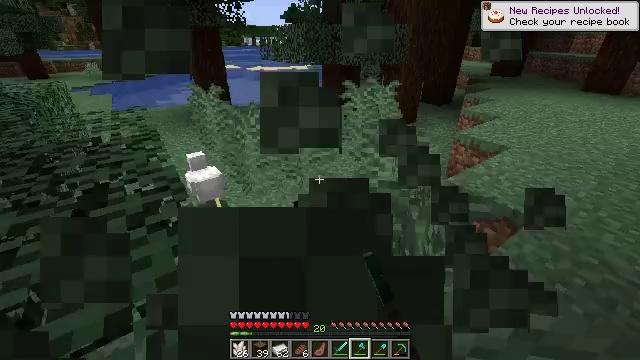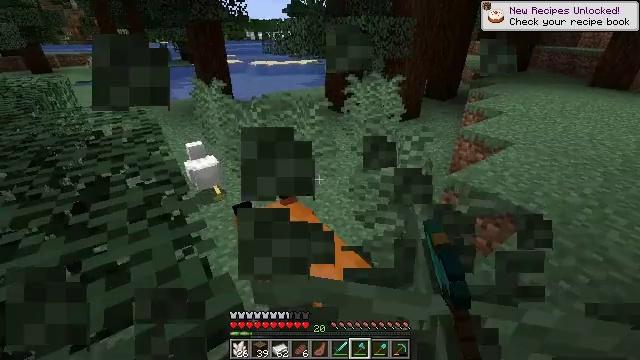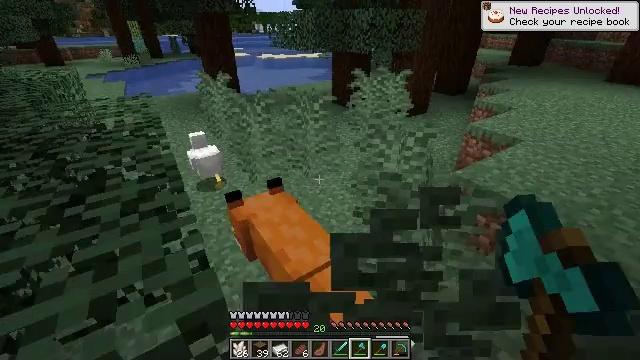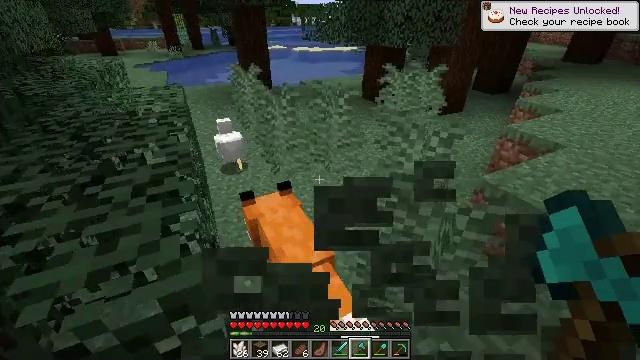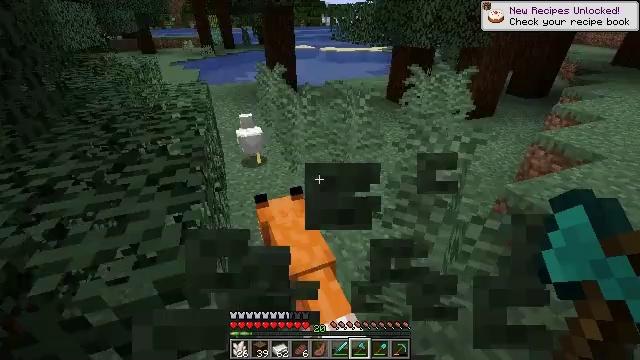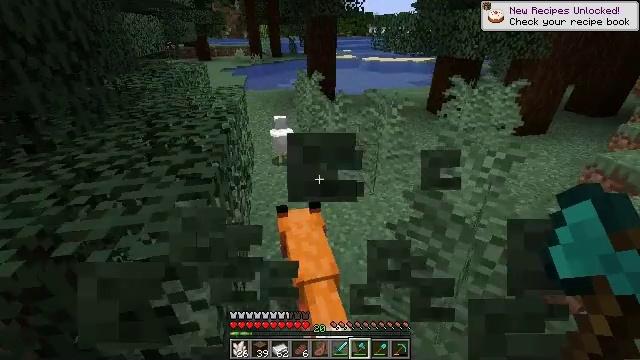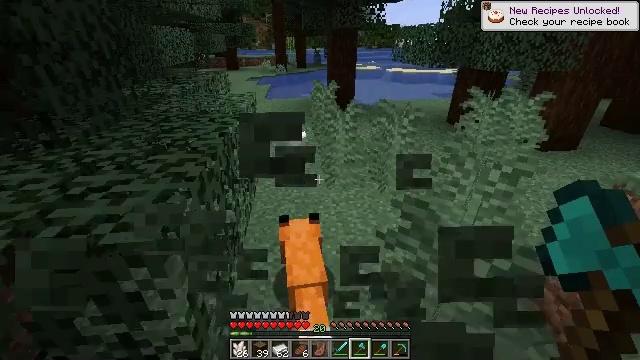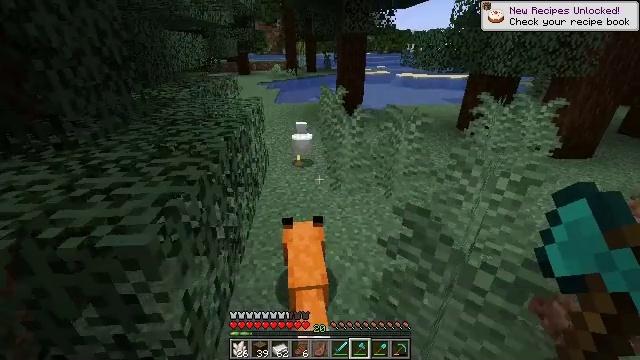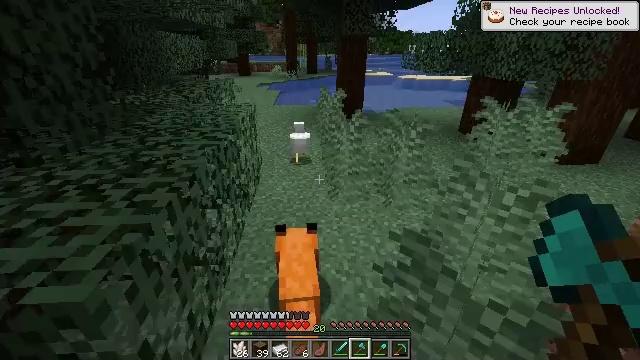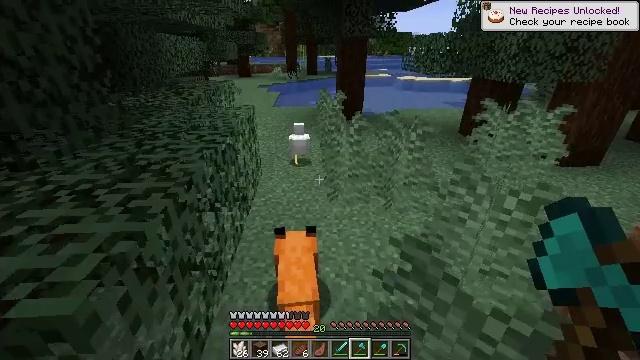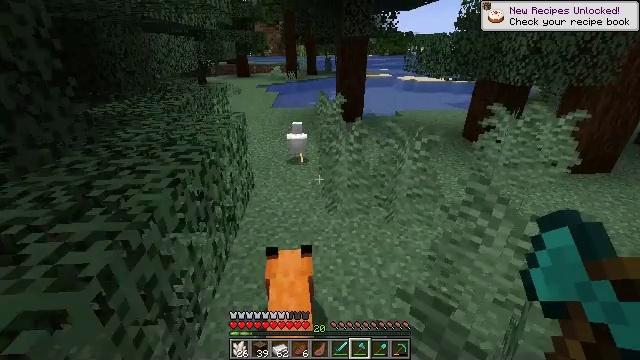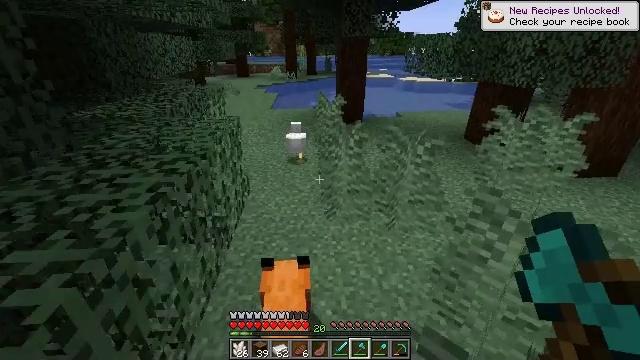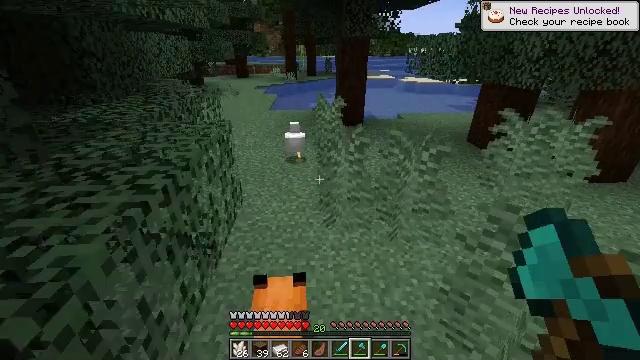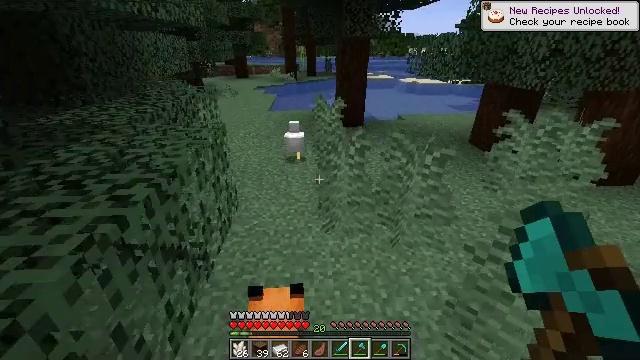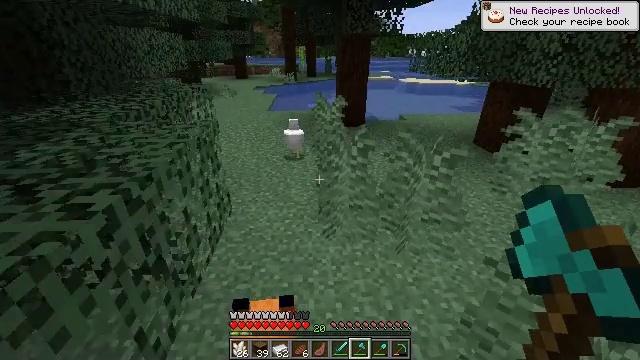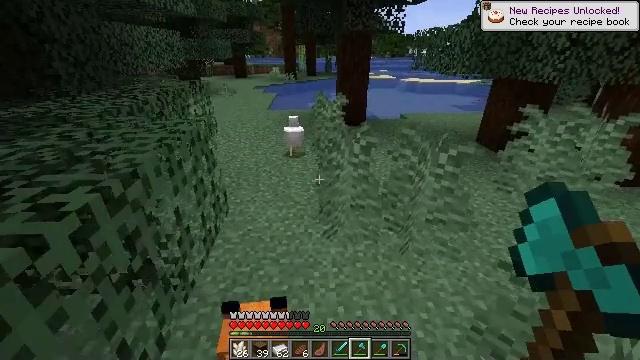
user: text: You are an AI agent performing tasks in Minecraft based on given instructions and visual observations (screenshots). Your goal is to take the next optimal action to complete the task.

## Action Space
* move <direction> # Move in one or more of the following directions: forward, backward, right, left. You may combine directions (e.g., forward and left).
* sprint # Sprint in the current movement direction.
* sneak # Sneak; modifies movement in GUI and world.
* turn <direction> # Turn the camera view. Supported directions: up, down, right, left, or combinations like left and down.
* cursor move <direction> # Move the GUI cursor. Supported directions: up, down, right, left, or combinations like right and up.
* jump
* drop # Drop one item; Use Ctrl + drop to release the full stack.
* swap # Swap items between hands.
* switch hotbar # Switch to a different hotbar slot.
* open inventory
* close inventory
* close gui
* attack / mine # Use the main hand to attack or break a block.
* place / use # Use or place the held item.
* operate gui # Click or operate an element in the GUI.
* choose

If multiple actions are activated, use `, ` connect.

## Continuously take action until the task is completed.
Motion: motion action
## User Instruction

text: Kill mobs.
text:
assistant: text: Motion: turn down
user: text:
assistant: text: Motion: move right, turn left and down
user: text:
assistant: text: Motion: move right, turn left and down
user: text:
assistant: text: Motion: move right, turn left
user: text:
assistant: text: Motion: move right, turn left and up
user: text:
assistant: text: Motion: turn left and up
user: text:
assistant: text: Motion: move forward, turn left
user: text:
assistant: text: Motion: move forward
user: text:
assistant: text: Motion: move forward
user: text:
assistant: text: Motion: move forward
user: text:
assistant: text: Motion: move forward
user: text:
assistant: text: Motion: move forward
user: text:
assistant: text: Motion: move forward
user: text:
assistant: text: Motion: move forward
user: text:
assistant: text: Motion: move forward
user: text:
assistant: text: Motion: move forward
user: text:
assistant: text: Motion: move forward
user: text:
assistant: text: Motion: move forward, turn left and up
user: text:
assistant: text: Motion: move forward, turn left and up
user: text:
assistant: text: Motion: move forward, turn left and up
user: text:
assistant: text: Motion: move forward, turn up
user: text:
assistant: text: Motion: move forward, turn up
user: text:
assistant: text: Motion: move forward
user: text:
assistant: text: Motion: move forward
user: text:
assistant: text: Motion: move forward
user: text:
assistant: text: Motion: move forward
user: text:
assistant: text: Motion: move forward
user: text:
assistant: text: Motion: move forward
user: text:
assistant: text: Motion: move forward, turn right
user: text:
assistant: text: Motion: move forward, turn right